Interaction volume radius: 5 \u00c5
Interaction volume height: 20 \u00c5
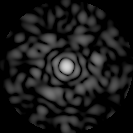
Disorder parameter: 0.7773